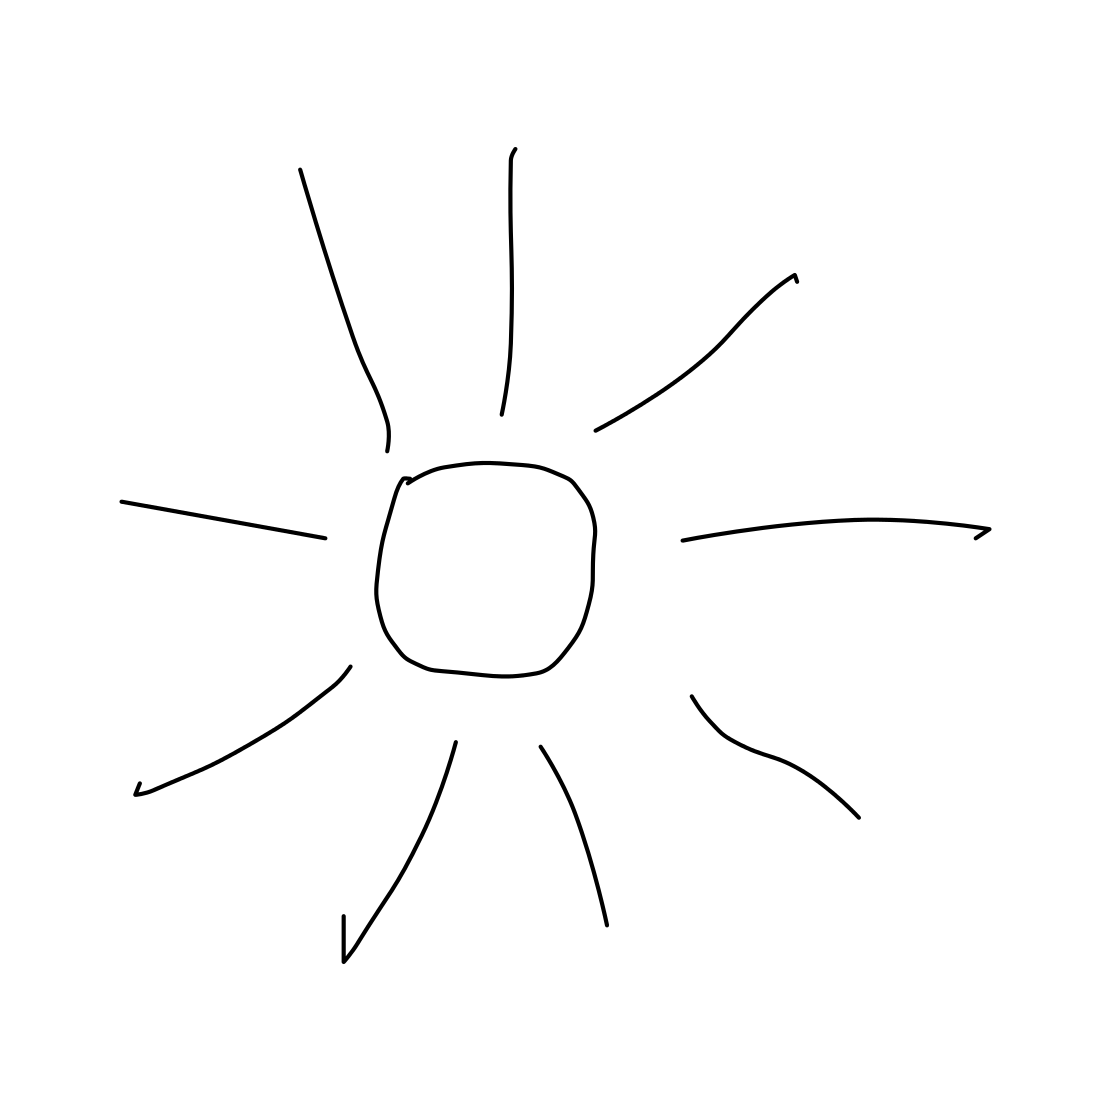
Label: sun